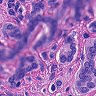
Metastatic tissue present: yes